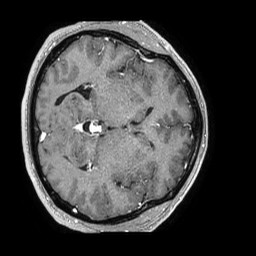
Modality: T1w
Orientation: axial
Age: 54
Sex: male
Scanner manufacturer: philips
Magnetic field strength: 1.5 T
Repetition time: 0.007572 s
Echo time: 0.003439 s